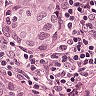
Metastatic tissue present: yes